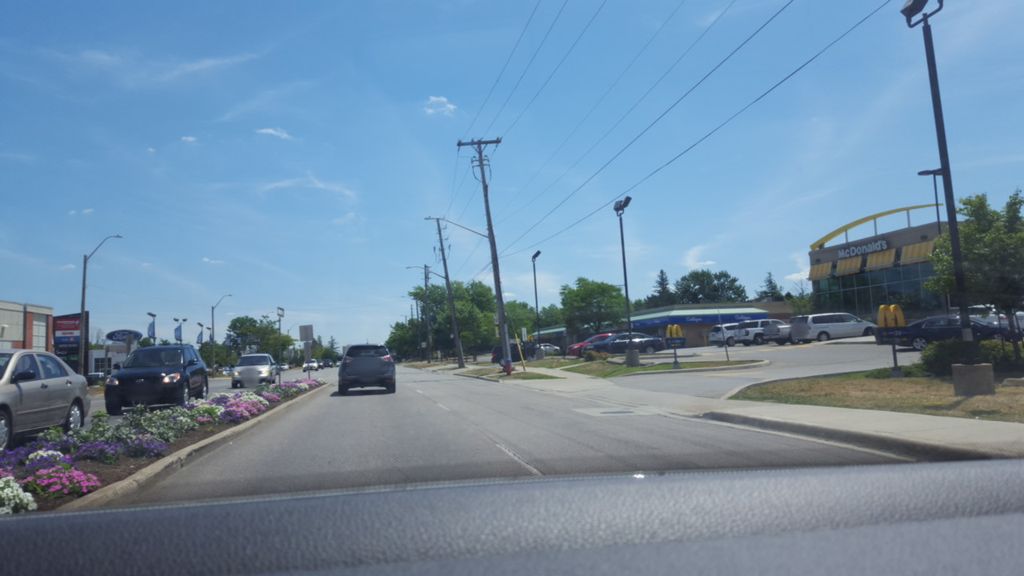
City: hamilton